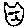
Label: cat